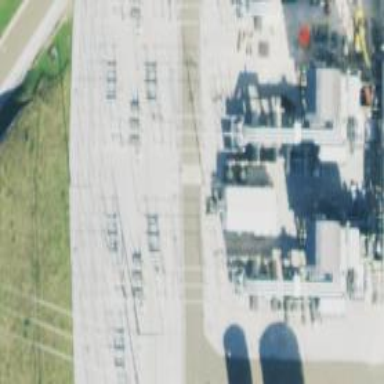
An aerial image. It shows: Switch for power supply.